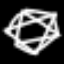
Label: diamond